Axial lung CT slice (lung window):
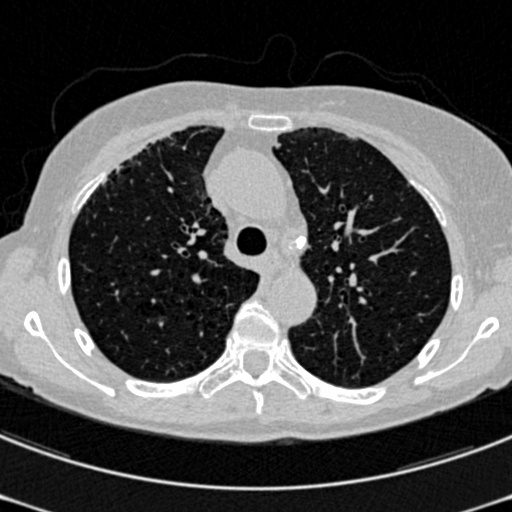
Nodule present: no